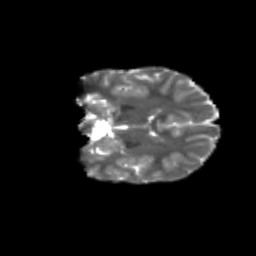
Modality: T2w
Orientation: coronal
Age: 10
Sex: male
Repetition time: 9.512 s
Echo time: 0.089 s